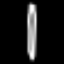
Label: pencil